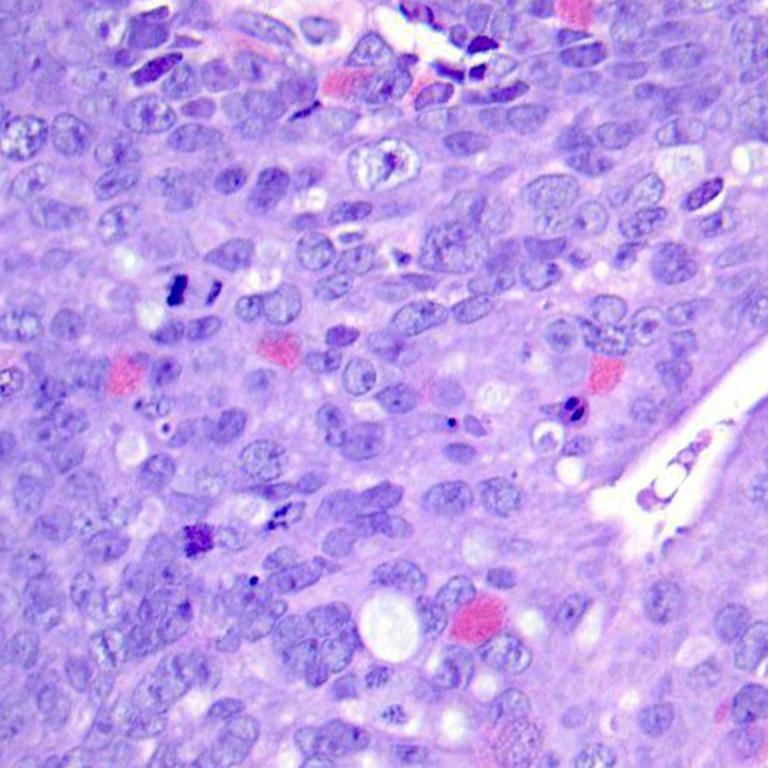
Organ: colon
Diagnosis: adenocarcinomas